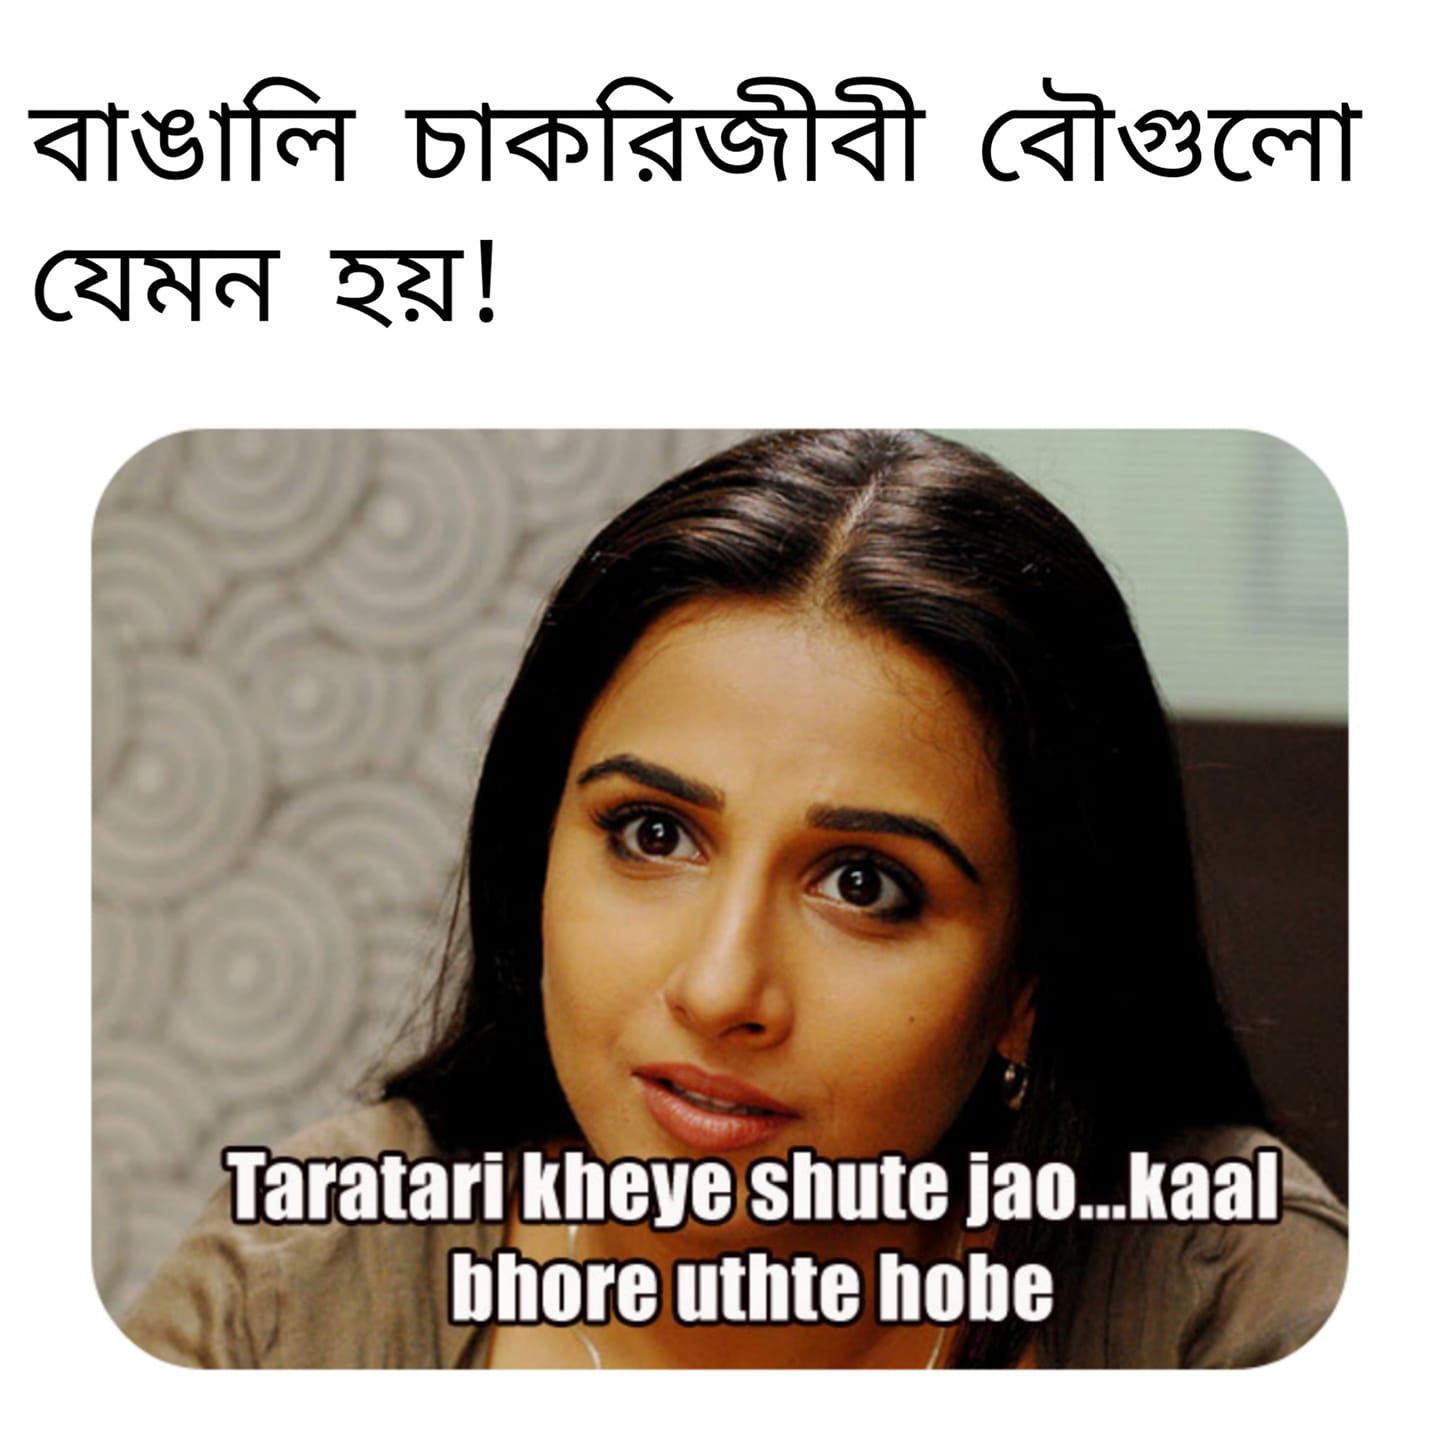
Caption: বাঙালি চাকরিজীবী বৌগুলো যেমন হয় !     Taratari kheye  shute jao.... kaal bhore uthte hobe
Label: non-hate